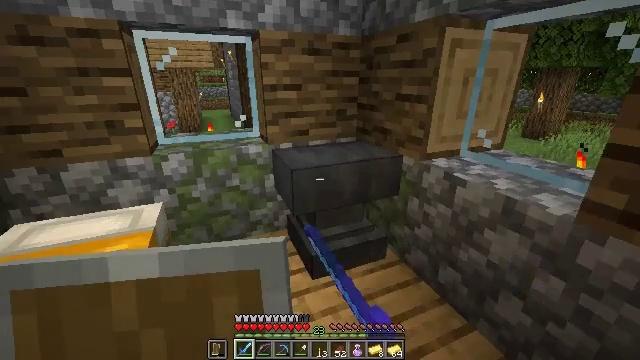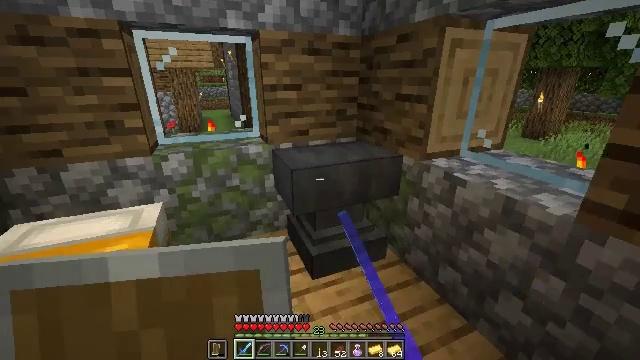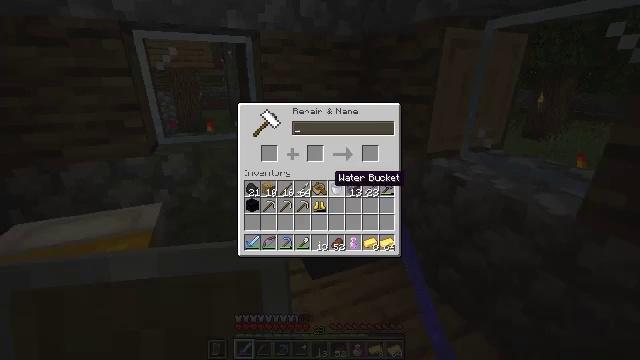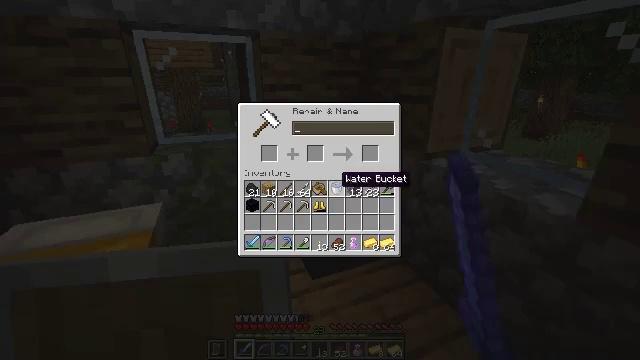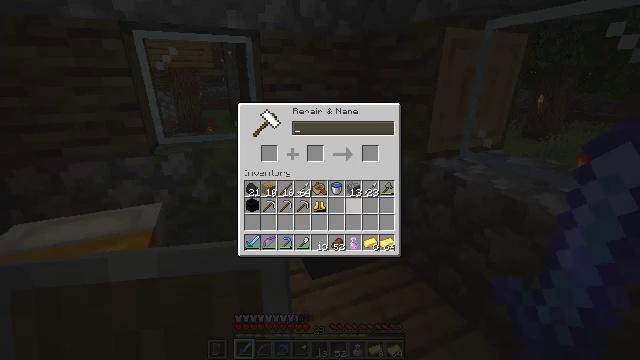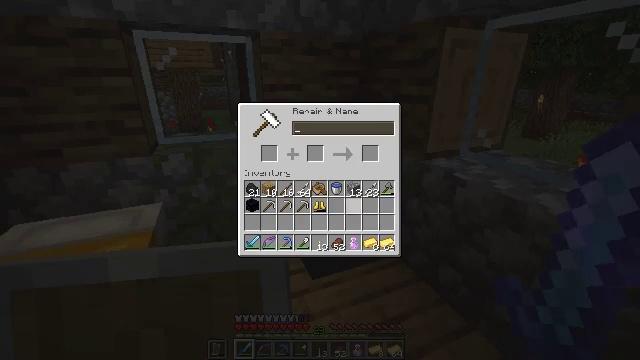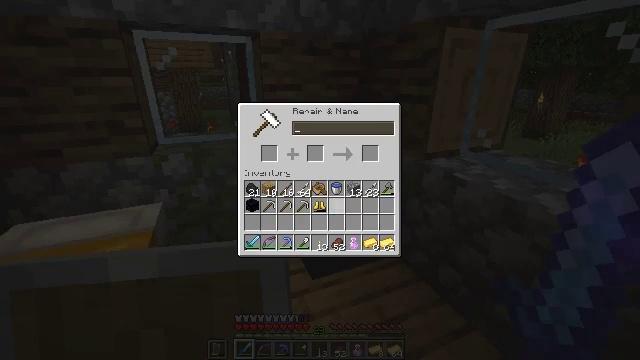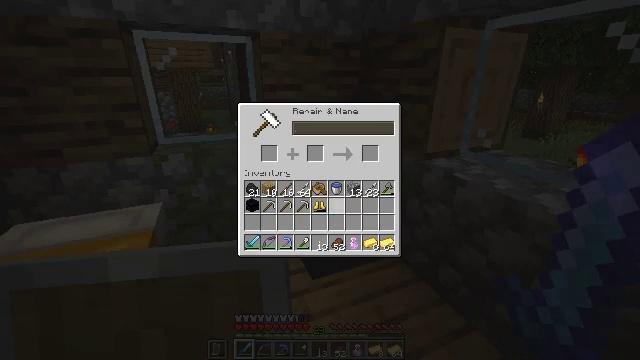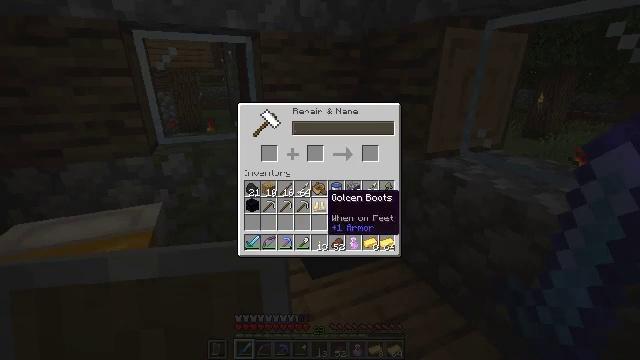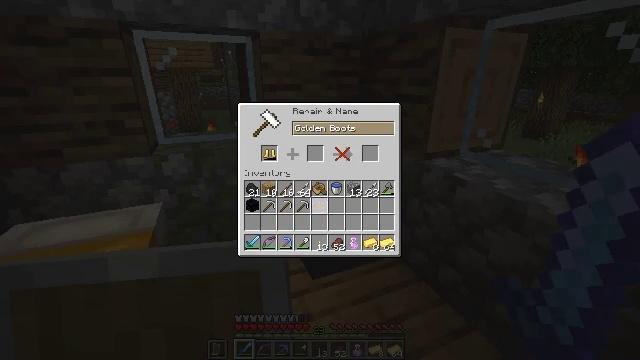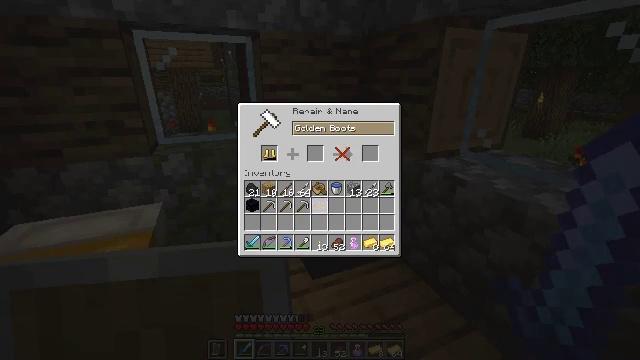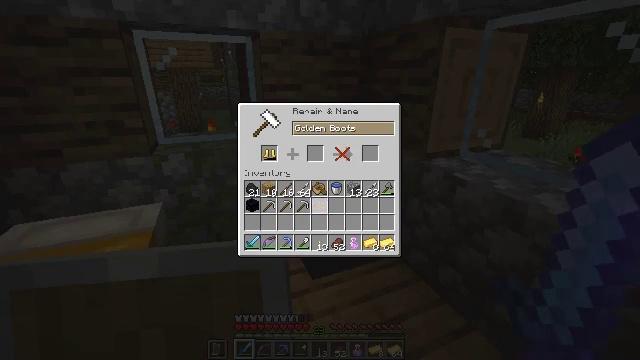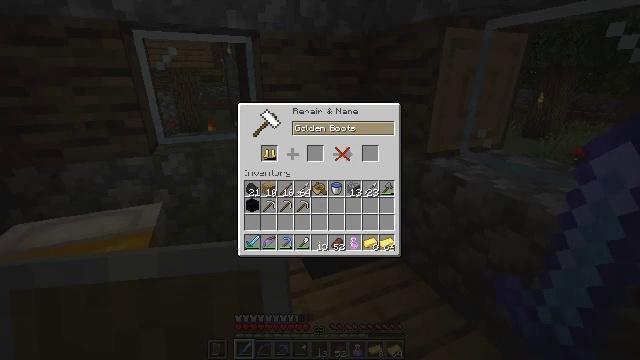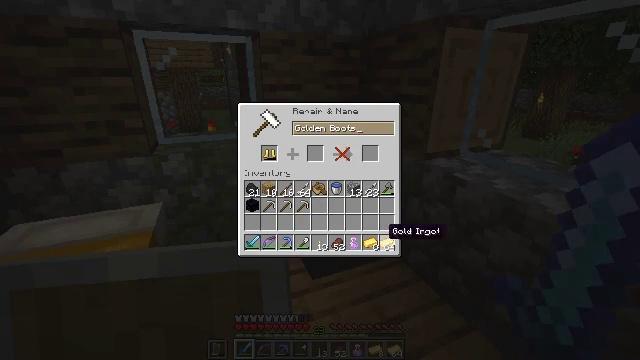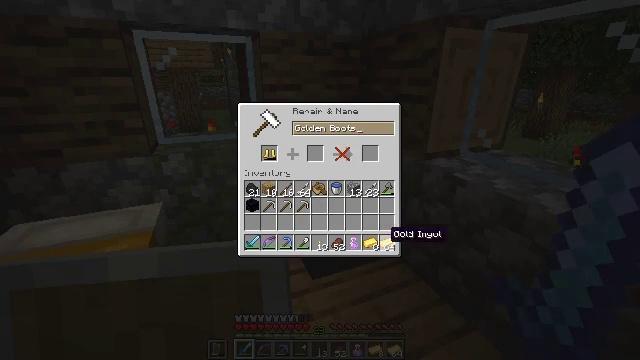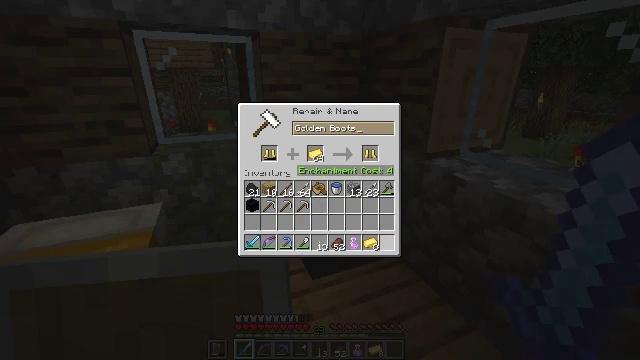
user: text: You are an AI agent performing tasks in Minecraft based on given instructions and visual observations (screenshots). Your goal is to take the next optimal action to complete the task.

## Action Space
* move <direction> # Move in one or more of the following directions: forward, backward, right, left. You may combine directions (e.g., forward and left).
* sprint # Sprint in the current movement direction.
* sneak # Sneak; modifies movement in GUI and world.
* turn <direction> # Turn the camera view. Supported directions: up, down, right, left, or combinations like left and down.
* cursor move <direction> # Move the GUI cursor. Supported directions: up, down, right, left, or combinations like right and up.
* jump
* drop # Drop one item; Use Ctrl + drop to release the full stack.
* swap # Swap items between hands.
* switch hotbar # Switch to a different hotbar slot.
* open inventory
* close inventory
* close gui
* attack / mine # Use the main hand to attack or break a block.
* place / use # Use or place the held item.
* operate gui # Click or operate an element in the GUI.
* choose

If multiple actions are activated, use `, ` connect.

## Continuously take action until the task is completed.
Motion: motion action
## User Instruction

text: Use the crafting table to make golden boots.
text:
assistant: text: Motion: no_op
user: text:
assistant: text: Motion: sneak, cursor move right
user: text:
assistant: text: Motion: sneak, cursor move right
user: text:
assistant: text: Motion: sneak, cursor move right and down
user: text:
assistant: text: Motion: sneak
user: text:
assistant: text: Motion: sneak, cursor move left
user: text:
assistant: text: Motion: sneak, cursor move left
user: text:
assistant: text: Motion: sneak, cursor move left
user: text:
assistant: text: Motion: sneak, operate gui
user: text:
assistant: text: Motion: sneak
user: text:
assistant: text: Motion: sneak, cursor move right
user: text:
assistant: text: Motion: sneak, cursor move right and down
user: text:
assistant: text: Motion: sneak, cursor move right
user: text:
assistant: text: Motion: sneak
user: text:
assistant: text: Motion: sneak, operate gui
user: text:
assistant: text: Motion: sneak, operate gui
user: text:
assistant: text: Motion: sneak
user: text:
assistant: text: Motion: sneak, cursor move left and up
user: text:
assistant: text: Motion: cursor move left and up
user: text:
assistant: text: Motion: cursor move right and up
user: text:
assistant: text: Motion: cursor move up
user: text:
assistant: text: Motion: no_op
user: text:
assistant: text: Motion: no_op
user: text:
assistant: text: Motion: no_op
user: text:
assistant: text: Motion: no_op
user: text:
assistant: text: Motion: no_op
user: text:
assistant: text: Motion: cursor move right and down
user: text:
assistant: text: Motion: no_op
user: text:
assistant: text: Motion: no_op
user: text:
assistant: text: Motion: cursor move left